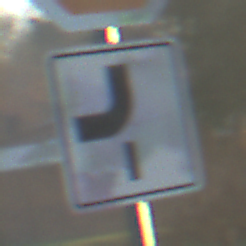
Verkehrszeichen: VerlaufVorfahrtsstrasse7
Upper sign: Stop
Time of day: SunriseSunset
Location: Outdoor (Nature)
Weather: Clear
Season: NotSpecified
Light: Natural